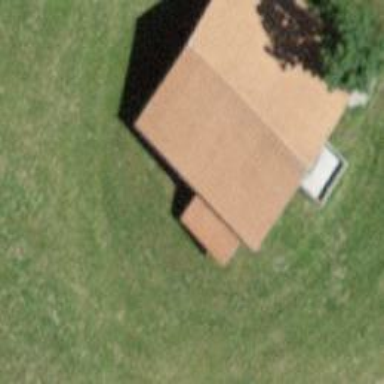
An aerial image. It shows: Rural barn.